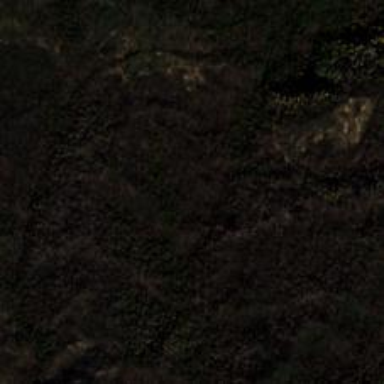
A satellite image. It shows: Grove of trees.